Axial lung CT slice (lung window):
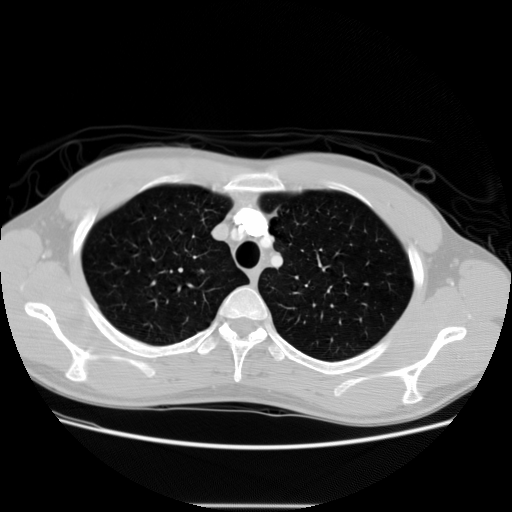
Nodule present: no